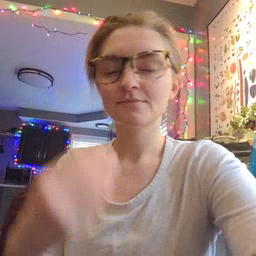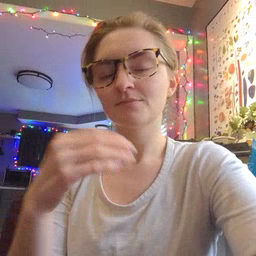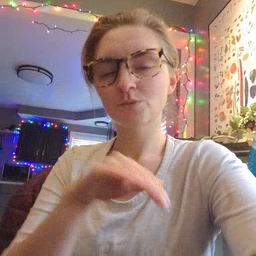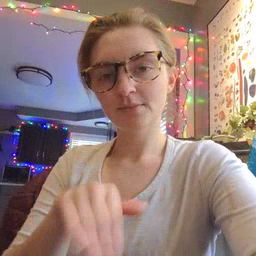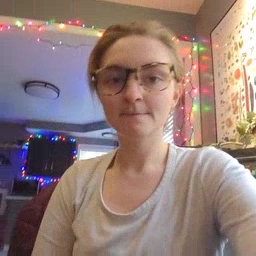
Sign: pool